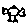
Label: bird